Question: I am trying to run JSCover on Windows 7, I have placed files I want to test in ~\JSCover-0.2.0\doc\example
Two of my files are producing '500 (Internal Server Error)' errors, while jquery jasmine and other libraries are loaded fine.
'''
org.mozilla.javascript.EvaluatorException: illegal character (/onTheMove-Tree.js#1)
at org.mozilla.javascript.DefaultErrorReporter.runtimeError(DefaultErrorReporter.java:77)
at org.mozilla.javascript.DefaultErrorReporter.error(DefaultErrorReporter.java:64)
at org.mozilla.javascript.Parser.addError(Parser.java:188)
at org.mozilla.javascript.Parser.addError(Parser.java:166)
at org.mozilla.javascript.Parser.addError(Parser.java:162)
at org.mozilla.javascript.TokenStream.getToken(TokenStream.java:832)
at org.mozilla.javascript.Parser.peekToken(Parser.java:296)
at org.mozilla.javascript.Parser.name(Parser.java:2880)
at org.mozilla.javascript.Parser.primaryExpr(Parser.java:2792)
at org.mozilla.javascript.Parser.memberExpr(Parser.java:2418)
at org.mozilla.javascript.Parser.unaryExpr(Parser.java:2316)
at org.mozilla.javascript.Parser.mulExpr(Parser.java:2241)
at org.mozilla.javascript.Parser.addExpr(Parser.java:2225)
at org.mozilla.javascript.Parser.shiftExpr(Parser.java:2206)
at org.mozilla.javascript.Parser.relExpr(Parser.java:2181)
at org.mozilla.javascript.Parser.eqExpr(Parser.java:2153)
at org.mozilla.javascript.Parser.bitAndExpr(Parser.java:2142)
at org.mozilla.javascript.Parser.bitXorExpr(Parser.java:2131)
at org.mozilla.javascript.Parser.bitOrExpr(Parser.java:2120)
at org.mozilla.javascript.Parser.andExpr(Parser.java:2109)
at org.mozilla.javascript.Parser.orExpr(Parser.java:2098)
at org.mozilla.javascript.Parser.condExpr(Parser.java:2062)
at org.mozilla.javascript.Parser.assignExpr(Parser.java:2033)
at org.mozilla.javascript.Parser.expr(Parser.java:2012)
at org.mozilla.javascript.Parser.nameOrLabel(Parser.java:1765)
at org.mozilla.javascript.Parser.statementHelper(Parser.java:1032)
at org.mozilla.javascript.Parser.statement(Parser.java:901)
at org.mozilla.javascript.Parser.parse(Parser.java:540)
at org.mozilla.javascript.Parser.parse(Parser.java:478)
at jscover.instrument.SourceProcessor.instrumentSource(SourceProcessor.java:408)
at jscover.instrument.SourceProcessor.processSourceWithoutHeader(SourceProcessor.java:394)
at jscover.instrument.SourceProcessor.processSource(SourceProcessor.java:386)
at jscover.instrument.SourceProcessor.processSourceForServer(SourceProcessor.java:375)
at jscover.instrument.InstrumenterService.instrumentJSForWebServer(InstrumenterService.java:360)
at jscover.server.InstrumentingRequestHandler.handleGet(InstrumentingRequestHandler.java:436)
at jscover.server.HttpServer.run(HttpServer.java:403)
'''
I have checked around and commonly proposed solution is to <URL> 'java -Dfile.encoding=UTF-8 -jar JSCover-all.jar'
however result is not different in my case.

I am stopping running example-server.bat then running command then starting example-server.bat again after changing encoding.
I have checked and my System encoding is ISO-8859-1, but 'java -Dfile.encoding=ISO-8859-1 -jar JSCover-all.jar' still does not produce any effect.
I have also tried specifying full path without any luck
'''
C:\Users\Administrator\Downloads\JSCover-0.2.0\target\dist>java -Dfile.encoding=
ISO-8859-1 -jar "C:\Users\Administrator\Downloads\JSCover-0.2.0\target\dist\JSCo
ver-all.jar"
'''
to confirm if my change has taken effect.
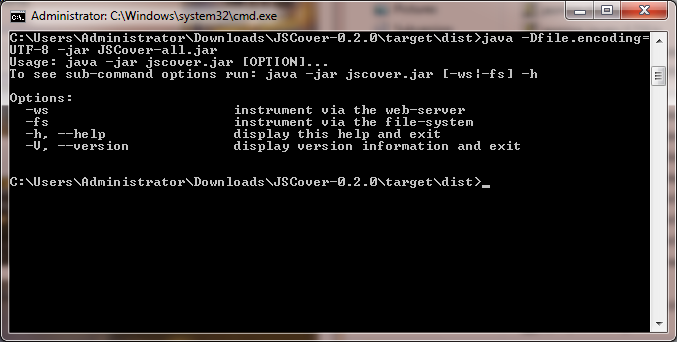
Answer: but more of a temporary hack to workaround this problem:
What I did I opened files that give me '500 (Internal Server Error)' in Notepadd++ and then changed encoding to 'Convert to UTF-8 without BOM'.
That allowed me to go past this problem, so technically it is a way to go around this, however I would like someone to propose a better solution.